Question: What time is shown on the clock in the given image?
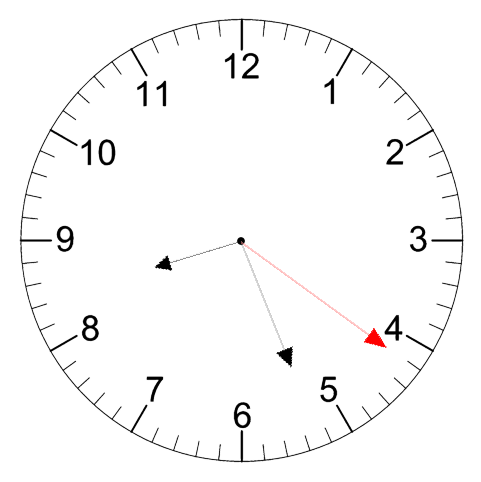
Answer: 08:26:21